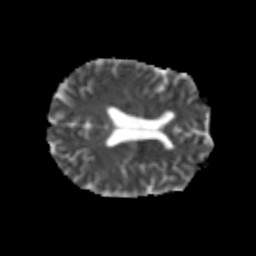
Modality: MD
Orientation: axial
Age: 25
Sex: male
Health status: healthy
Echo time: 0.074 s